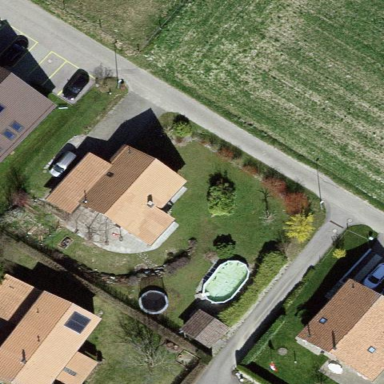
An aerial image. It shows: Simple and straightforward house.